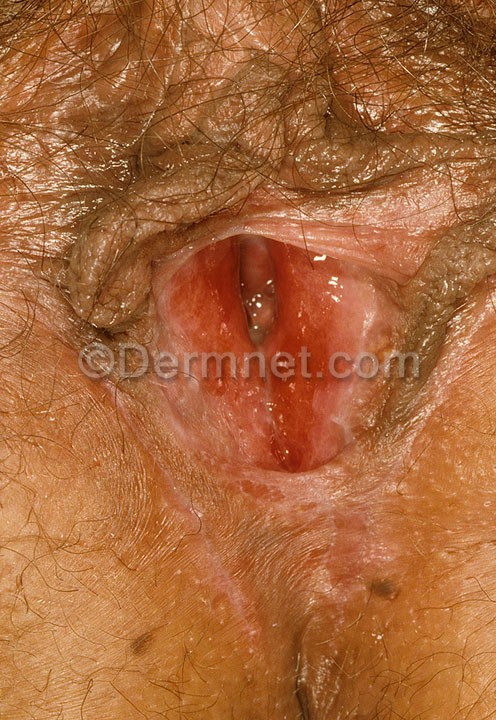
Disease: Psoriasis pictures Lichen Planus and related diseases